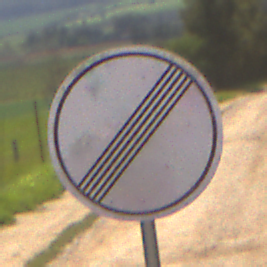
Verkehrszeichen: EndeSaemtlicherBegrenzungen
Umgebung: Outdoor, RoadRail
Tageszeit: MorningAfternoon
Wetter: Clear
Licht: Natural
Jahreszeit: NotSpecified
Kontrast: HighContrast